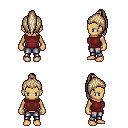
a pixel art fantasy rpg character, female body template, human, tanned skin, maroon sleeveless shirt, metal pants, white blonde long topknot hairstyle, four views (front, back, left, right), 2x2 character sprite sheet, small pixel art, hard edges, no anti-aliasing